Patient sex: M
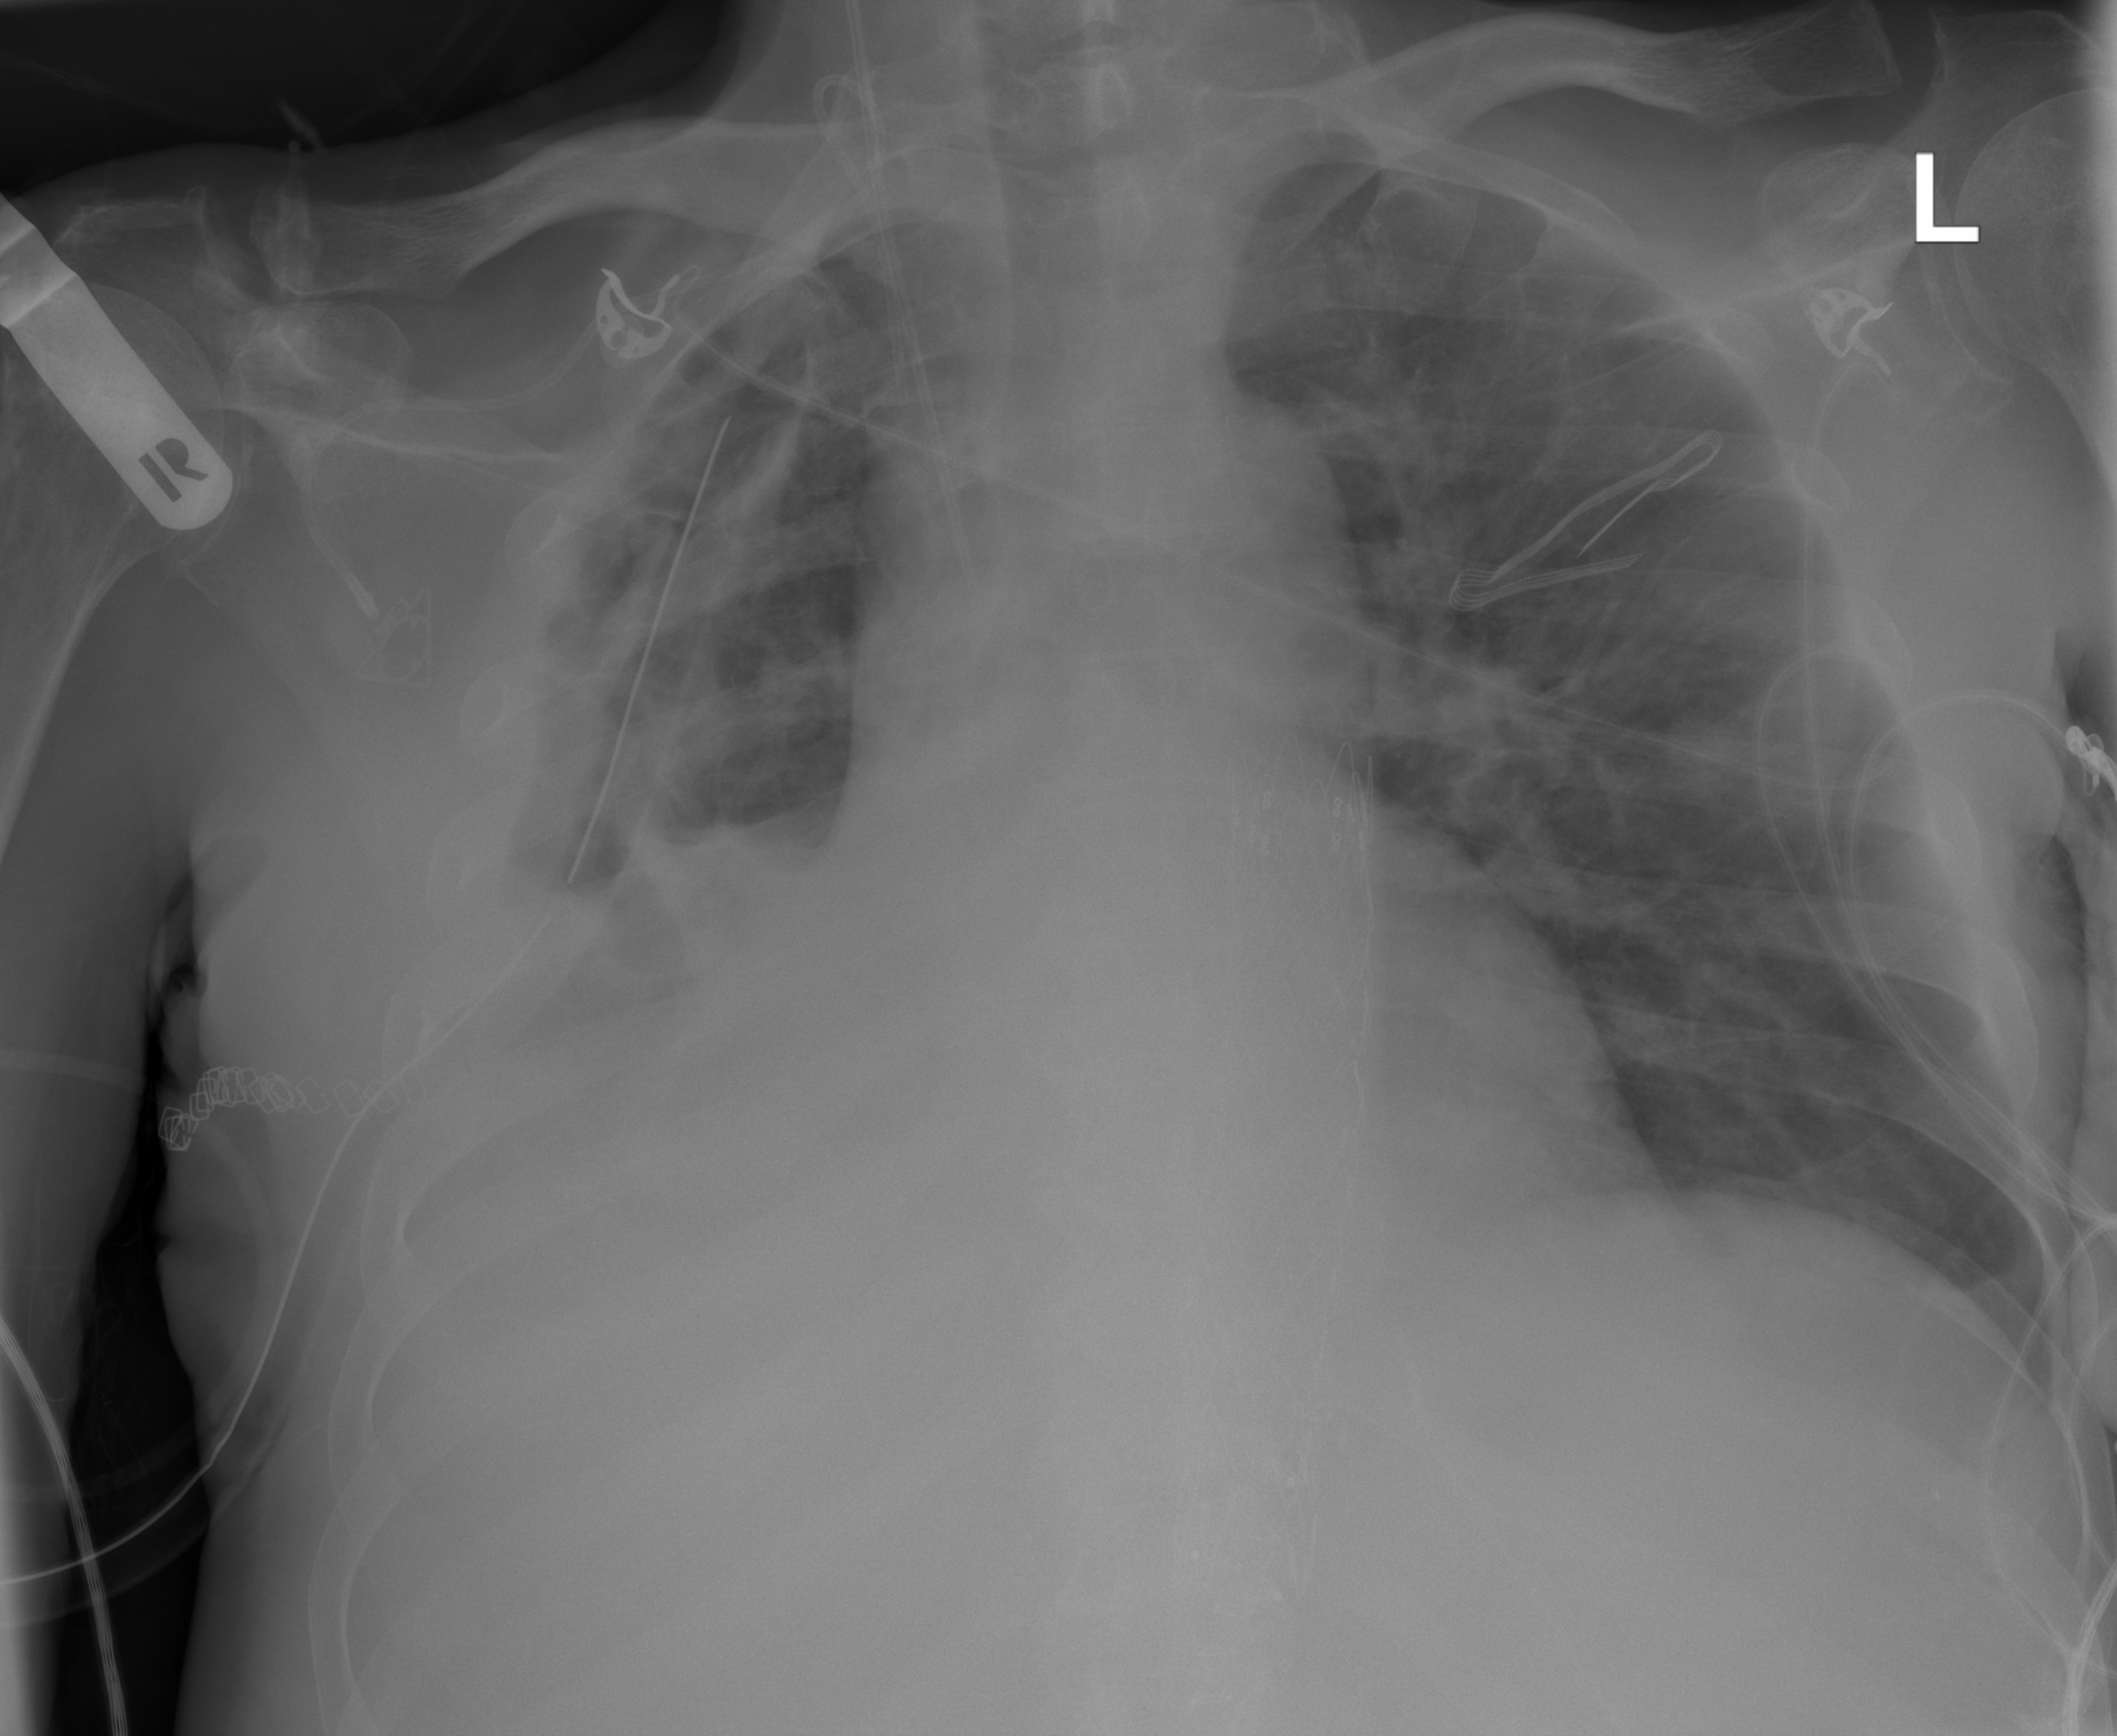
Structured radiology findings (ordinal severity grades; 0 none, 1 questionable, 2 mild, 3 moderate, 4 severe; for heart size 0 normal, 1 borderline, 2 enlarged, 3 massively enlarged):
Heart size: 2
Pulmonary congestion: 2
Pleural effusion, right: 3
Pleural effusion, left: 0
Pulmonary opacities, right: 2
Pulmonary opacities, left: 2
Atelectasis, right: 2
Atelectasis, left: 2